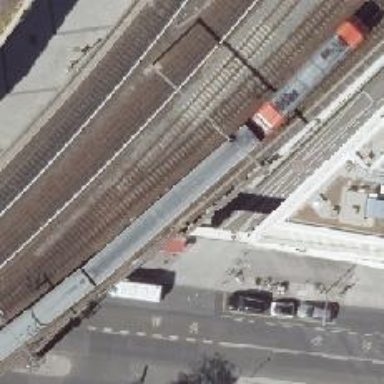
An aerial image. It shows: Railway switch.